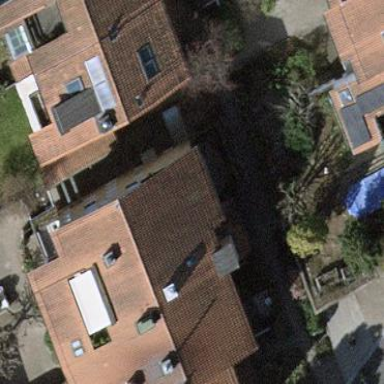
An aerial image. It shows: Pitched roof building.